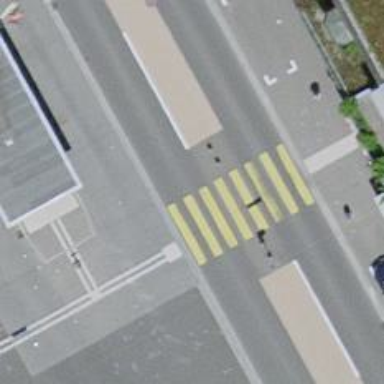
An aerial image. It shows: Marked zebra crossing with pedestrian island.